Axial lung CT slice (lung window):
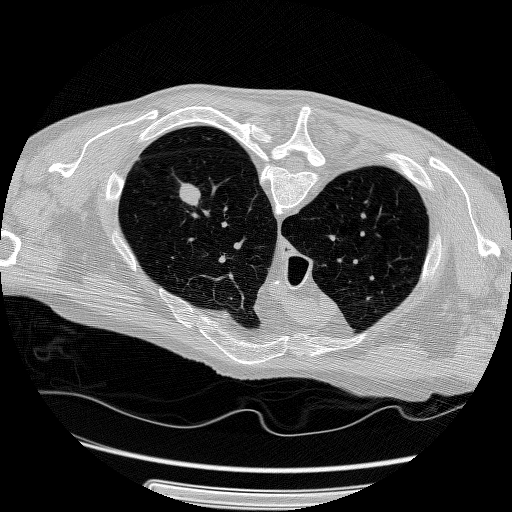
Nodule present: yes
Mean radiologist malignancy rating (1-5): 4.25